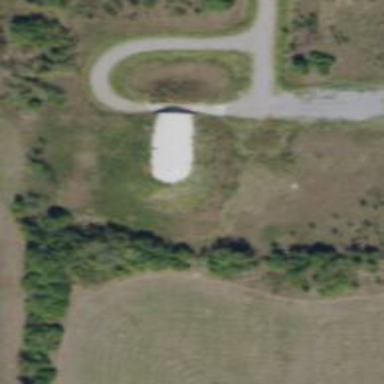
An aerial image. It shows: Military bunker.